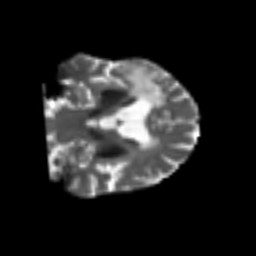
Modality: T2w
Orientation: coronal
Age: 76
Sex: female
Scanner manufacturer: siemens
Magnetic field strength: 3 T
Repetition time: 4.987 s
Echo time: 0.0792 s